Field crop: maize
Growth stage: 2
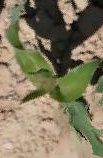
Species: maize